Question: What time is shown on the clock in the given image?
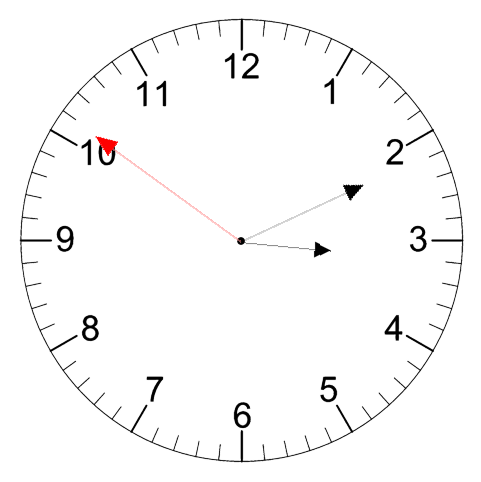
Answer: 03:10:51